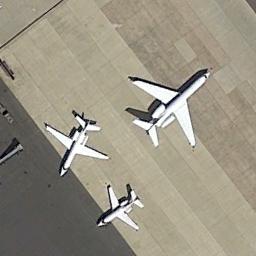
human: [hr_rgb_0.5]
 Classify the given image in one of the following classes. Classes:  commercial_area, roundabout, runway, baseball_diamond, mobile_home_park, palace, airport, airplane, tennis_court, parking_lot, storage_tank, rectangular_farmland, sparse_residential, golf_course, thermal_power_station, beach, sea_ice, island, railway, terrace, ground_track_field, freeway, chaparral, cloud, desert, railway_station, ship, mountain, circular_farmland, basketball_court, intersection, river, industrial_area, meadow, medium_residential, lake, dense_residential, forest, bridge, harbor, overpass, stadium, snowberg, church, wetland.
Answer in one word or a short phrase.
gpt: airplane